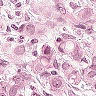
Metastatic tissue present: yes